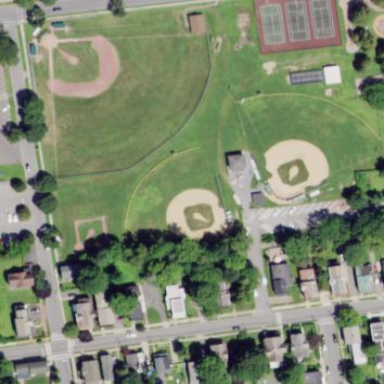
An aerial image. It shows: Baseball pitch for leisure and sports activities.